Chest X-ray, AP view. Patient: 49 years old, sex F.
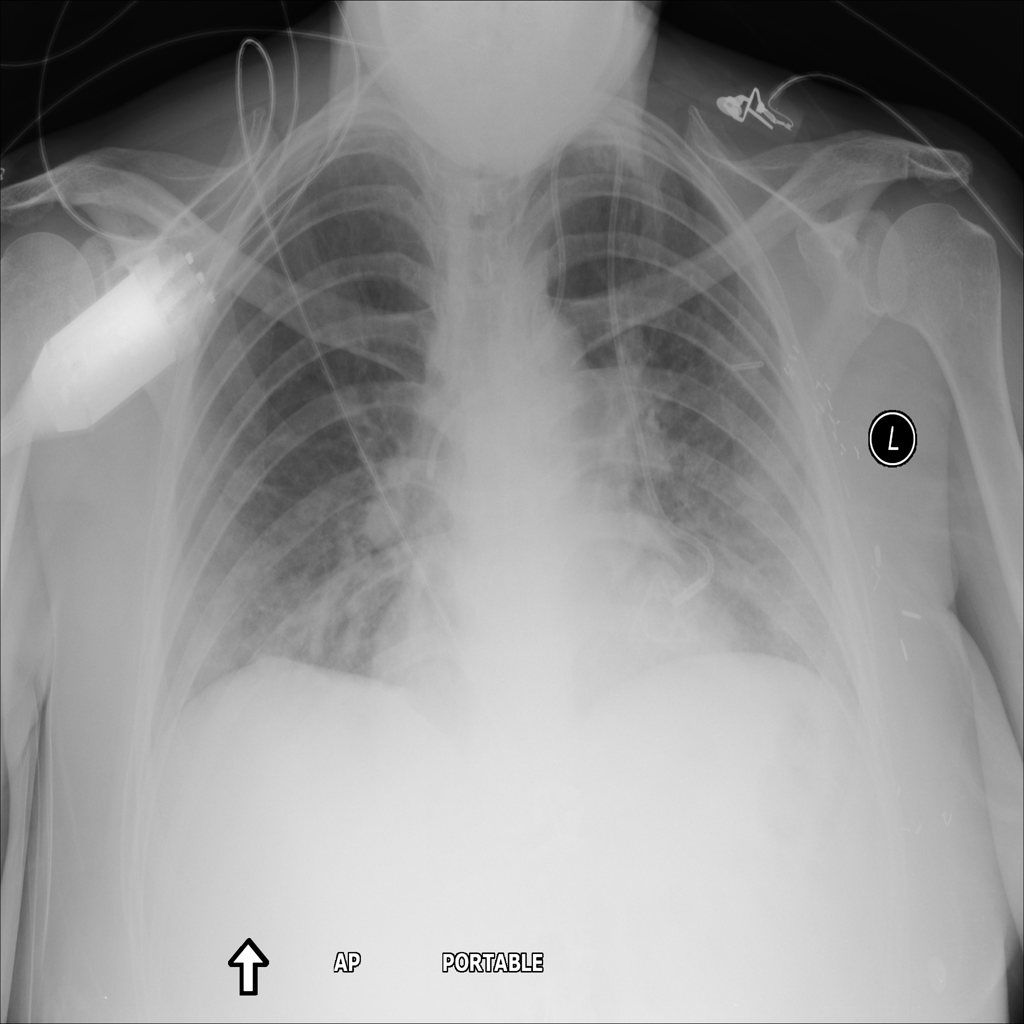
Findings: Pneumothorax